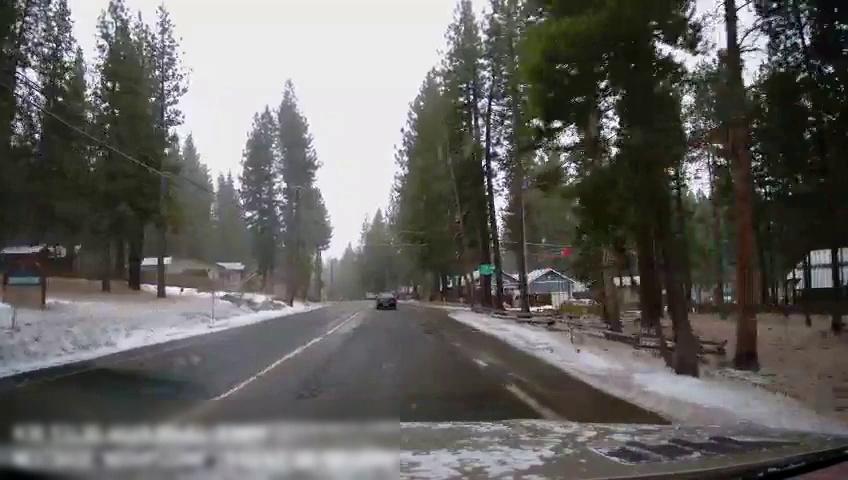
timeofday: Day
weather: Snowy
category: Drivable Space
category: Vehicles | SUV
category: Lanes | Current Lane
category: Lanes | Current Lane
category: Traffic | Signs